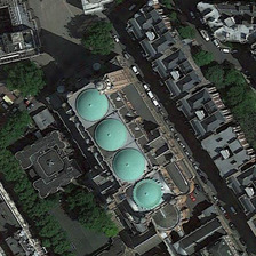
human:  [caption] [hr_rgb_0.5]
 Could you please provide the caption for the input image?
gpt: A tower with four round roofs and towers arranged along a square row.

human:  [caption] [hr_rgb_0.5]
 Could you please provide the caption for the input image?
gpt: a church with four ultramarine roofs is opposite to a row of black buildings .

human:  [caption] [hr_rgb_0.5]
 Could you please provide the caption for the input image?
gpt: A church with four domes and a row of towers next to square houses.

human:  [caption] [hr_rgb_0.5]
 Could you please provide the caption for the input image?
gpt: this church sits on the roadside with four round green roofs .

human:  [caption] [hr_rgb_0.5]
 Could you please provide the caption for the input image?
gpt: a church with four round roofs and a tower located against a row of square houses.